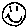
Label: smiley face